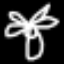
Label: palm tree